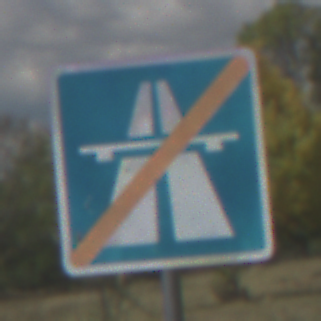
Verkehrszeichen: EndeAutbahn
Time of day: Midday
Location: Outdoor (Nature)
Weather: PartlyCloudy
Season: Autumn
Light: Natural